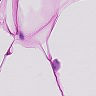
Metastatic tissue present: no